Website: macys
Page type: cart
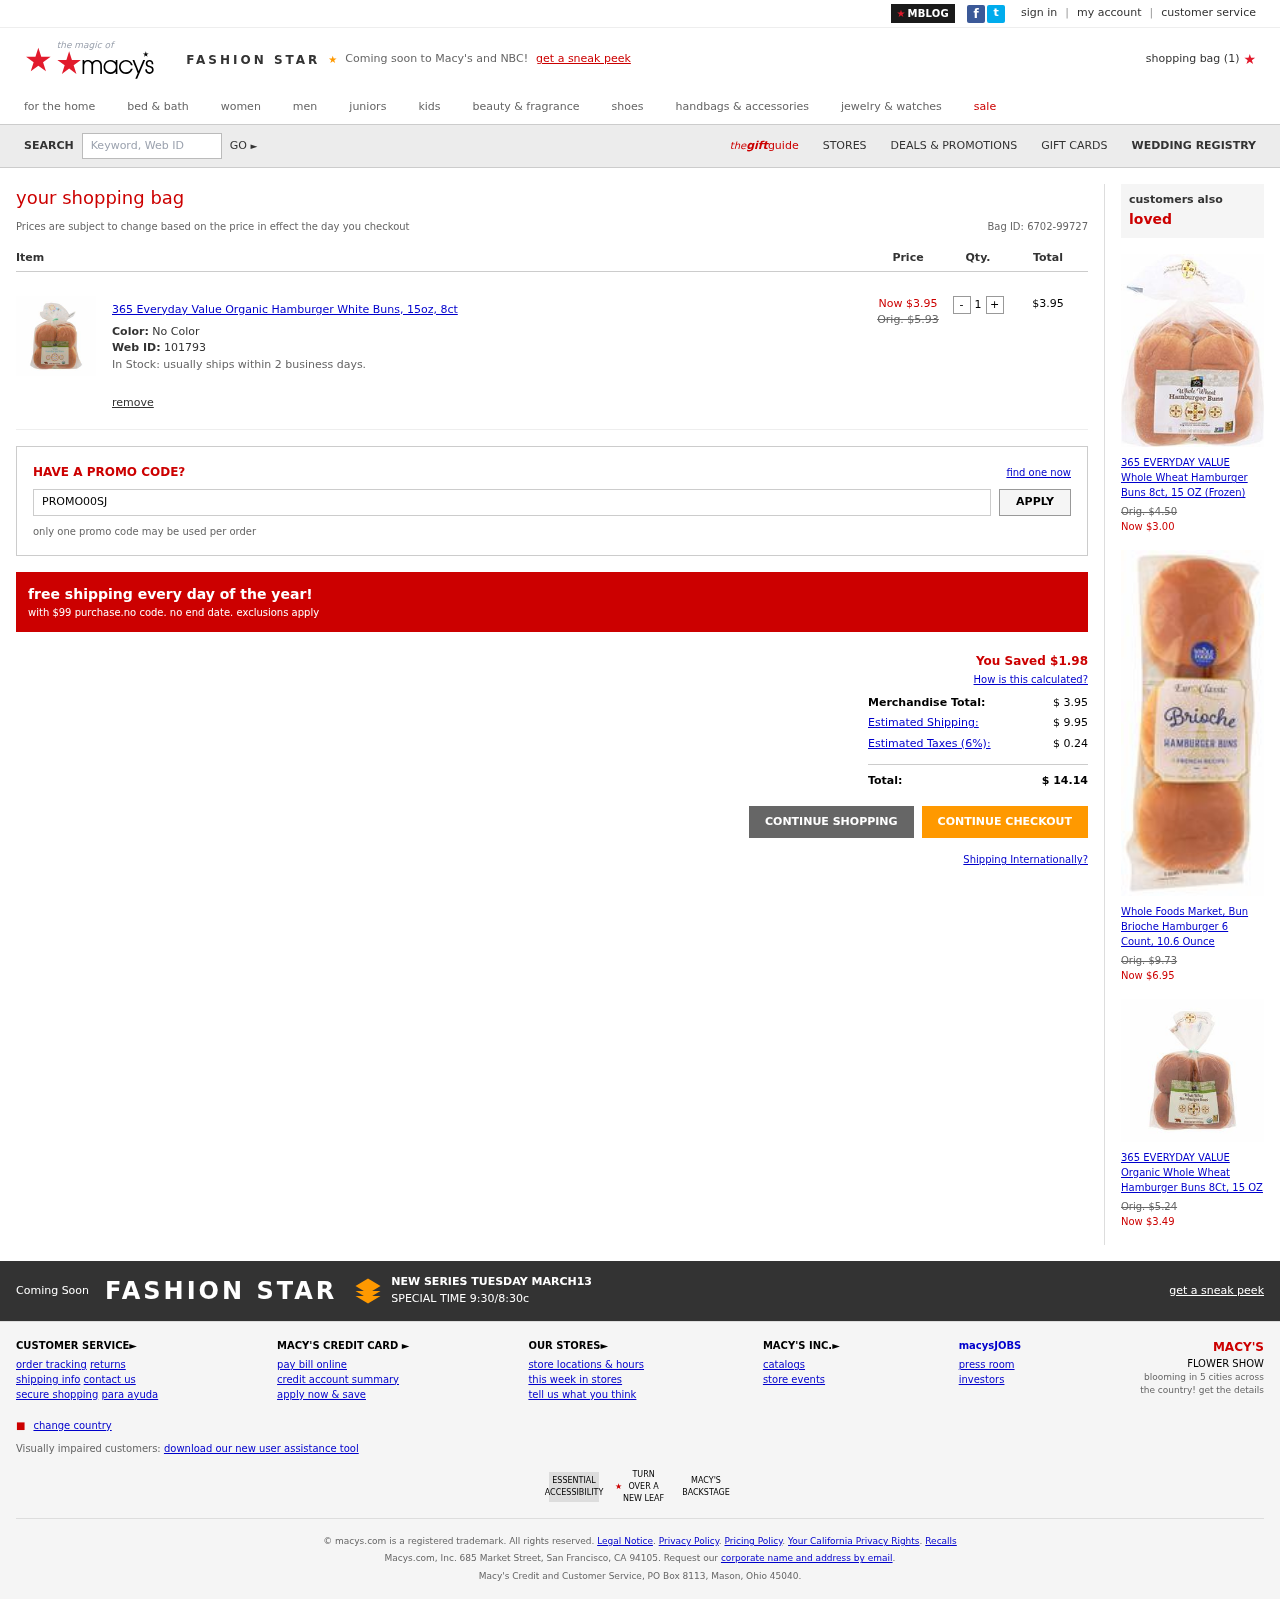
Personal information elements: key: PII_PROMO_CODE
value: PROMO00SJ
Product elements: key: PRODUCT1_NAME
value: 365 Everyday Value Organic Hamburger White Buns, 15oz, 8ct
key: PRODUCT1_PRICE
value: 3.95
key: PRODUCT1_QUANTITY
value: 1
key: PRODUCT2_NAME
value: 365 EVERYDAY VALUE Whole Wheat Hamburger Buns 8ct, 15 OZ  (Frozen)
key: PRODUCT2_PRICE
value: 3
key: PRODUCT3_NAME
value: Whole Foods Market, Bun Brioche Hamburger 6 Count, 10.6 Ounce
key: PRODUCT3_PRICE
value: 6.95
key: PRODUCT4_NAME
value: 365 EVERYDAY VALUE Organic Whole Wheat Hamburger Buns 8Ct, 15 OZ
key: PRODUCT4_PRICE
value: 3.49
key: PRODUCT1_SKU
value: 101793
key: PRODUCT1_ORIGINAL_PRICE
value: Orig. $5.93
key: PRODUCT1_TOTAL
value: $3.95
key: PRODUCT2_ORIGINAL_PRICE
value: Orig. $4.50
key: PRODUCT3_ORIGINAL_PRICE
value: Orig. $9.73
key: PRODUCT4_ORIGINAL_PRICE
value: Orig. $5.24
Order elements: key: ORDER_NUM_ITEMS
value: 1
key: ORDER_ID
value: Bag ID: 6702-99727
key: ORDER_SAVINGS
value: $1.98
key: ORDER_SUBTOTAL
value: $ 3.95
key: ORDER_SHIPPING_COST
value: $ 9.95
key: ORDER_TAX
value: $ 0.24
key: ORDER_TOTAL
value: $ 14.14